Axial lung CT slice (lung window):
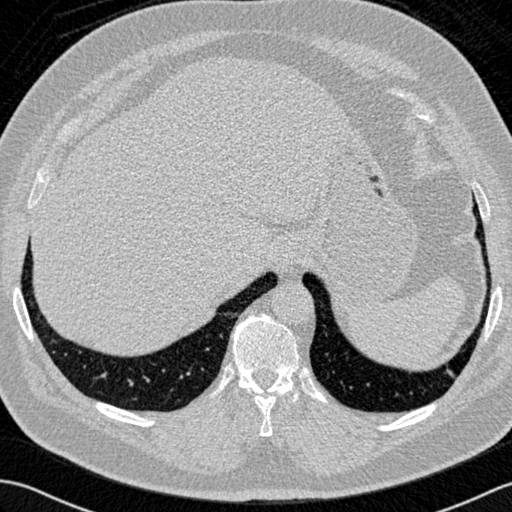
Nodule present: no